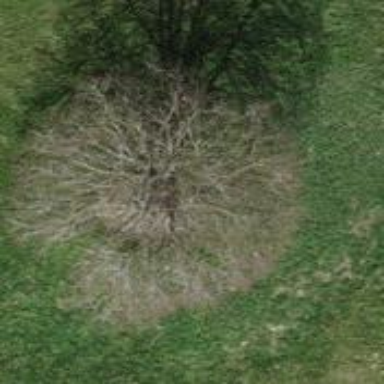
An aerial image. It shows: Beautiful tree in nature.